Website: bh-photo
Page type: payment
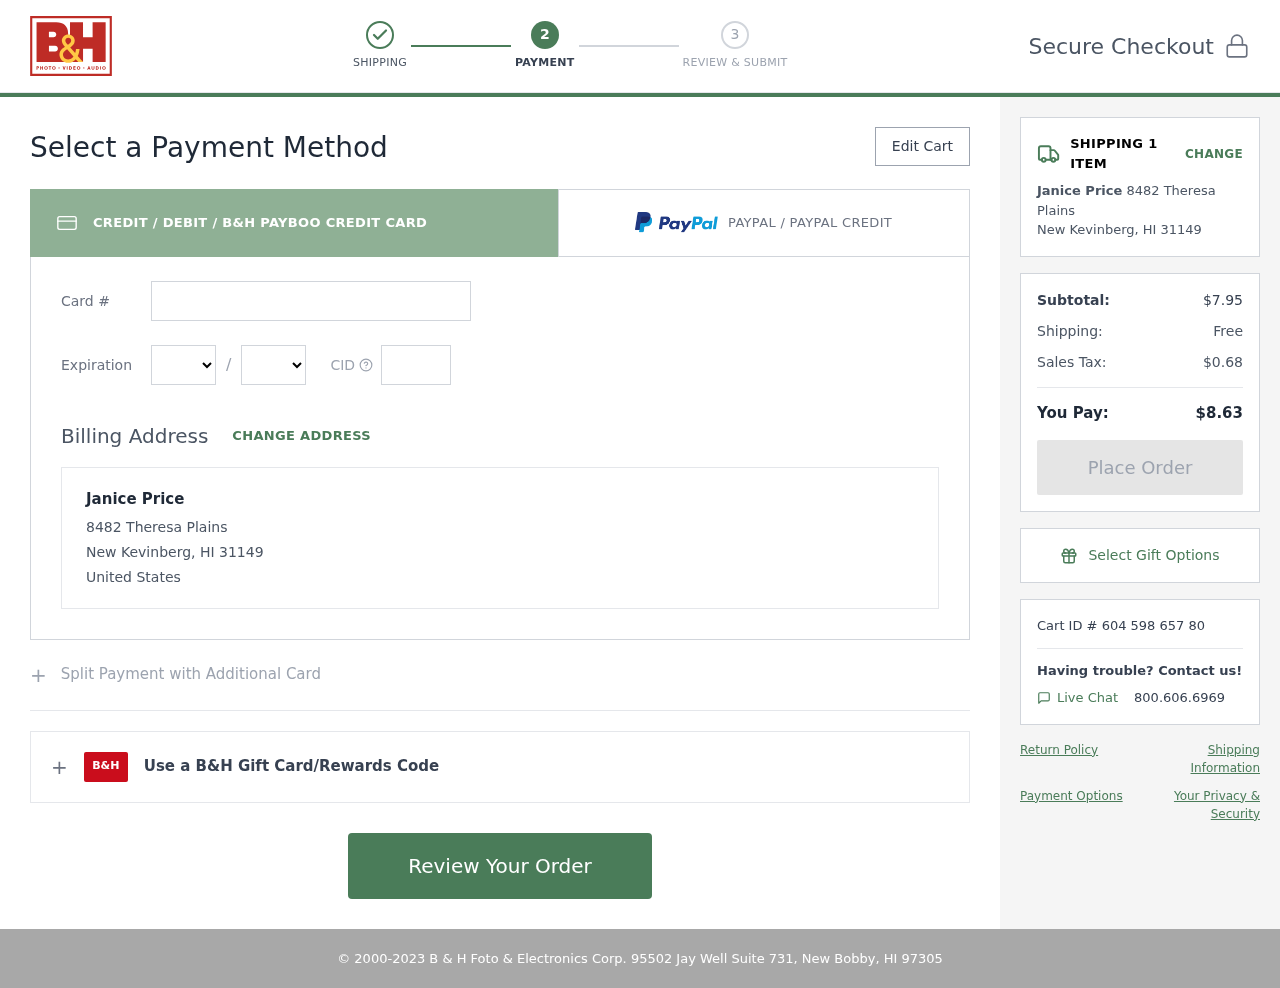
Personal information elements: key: PII_CARD_CVV
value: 258
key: PII_CARD_EXPIRY_MONTH
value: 08
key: PII_CARD_EXPIRY_YEAR
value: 27
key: PII_CARD_NUMBER
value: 2235 6940 6877 3160
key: PII_CITY_STATE_ZIP
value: New Kevinberg, HI 31149
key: PII_COUNTRY
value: United States
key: PII_FULLNAME
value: Janice Price
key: PII_STREET
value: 8482 Theresa Plains
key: PII_FULLNAME2
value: Janice Price
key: PII_CITY
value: New Kevinberg
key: PII_STATE_ABBR
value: HI
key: PII_POSTCODE
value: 31149
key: PII_POSTCODE_FULL
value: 31149
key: PII_CITY_STATE
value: New Kevinberg, HI
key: PII_POSTCODE_NUMERIC
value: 31149
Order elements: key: ORDER_NUM_ITEMS
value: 1
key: ORDER_SUBTOTAL
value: $7.95
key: ORDER_SHIPPING_COST
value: Free
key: ORDER_TAX
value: $0.68
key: ORDER_TOTAL
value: $8.63
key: ORDER_ID
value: Cart ID # 604 598 657 80